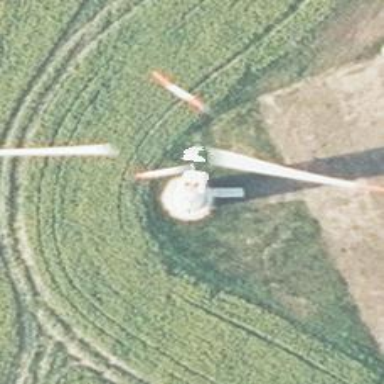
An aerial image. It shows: Wind generator is in the picture.